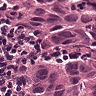
Metastatic tissue present: yes